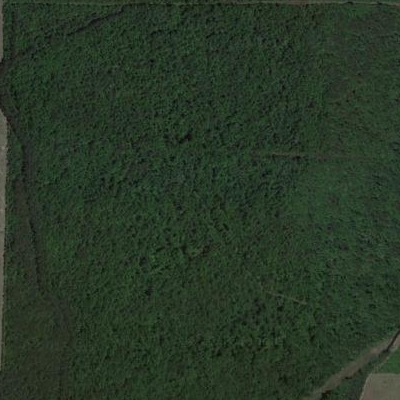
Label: Forest